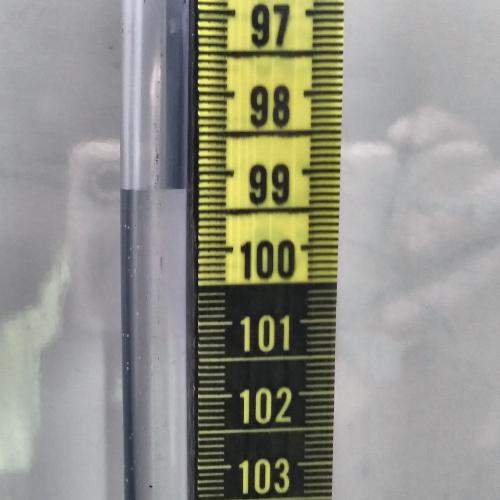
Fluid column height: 99.2 cm